Question: I am trying to put greek symbols in my boxplot made in ggplot2. However after going through all the previous questions on stack-overflow I cannot for the life of me get any of their examples to work.
So apologies for the repost, but if someone could help me out here I would be most appreciative.
My Code so far is:
'''
## Data
names = LETTERS[1:3]
x = runif(99)
y = rep(names, length = length(x))
Parameters = factor(rep(c("Lambda", "Phi", "Gamma"), each = length(names)),
levels = c("Lambda", "Phi", "Gamma"))
plot.df = data.frame(x, y, Parameters)
limits = quantile(plot.df[,1], probs = seq(0.1,0.9,by=0.1))
##Create Plot
dodge = position_dodge(width=0.5)
p = ggplot(plot.df, aes(x = y,y = x, colour = Parameters)) +
geom_boxplot(aes(shape = Parameters), outlier.shape = 19, outlier.colour = NULL, outlier.size = 0.8) +
scale_shape_manual(values = rep(19, 3)) +
scale_y_continuous(limits = c(0, 1)) +
coord_flip() + labs(title = "TITLE", x = "", y = "") +
xlim(rev(names)) +
theme(legend.position = "right")
print(p)
'''
Which gives:

There are a number of bits in the code that are necessary for my real data (ie. reorganizing of the x axis (which is the y axis) etc.)
I want the legend values to change into the greek letters, but I am absolutely stumped on how to do this.
Thanks
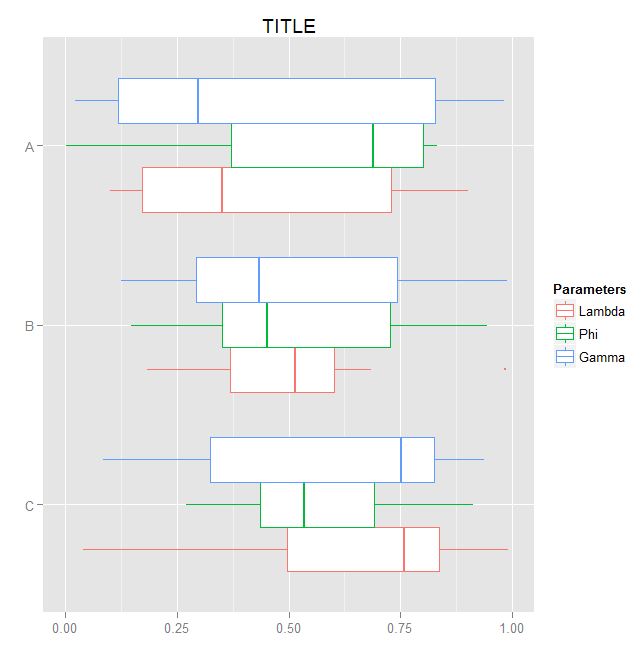
Answer: Continue from your script,
'''
my.labs <- list(bquote(lambda),bquote(phi),bquote(gamma))
p <- p+
scale_colour_manual(values=1:3,breaks=c("Lambda", "Phi", "Gamma"),
labels=my.labs)+
scale_shape_manual(values=rep(19, 3),breaks=c("Lambda", "Phi", "Gamma"),
labels=my.labs)
print(p)
'''

- <URL>